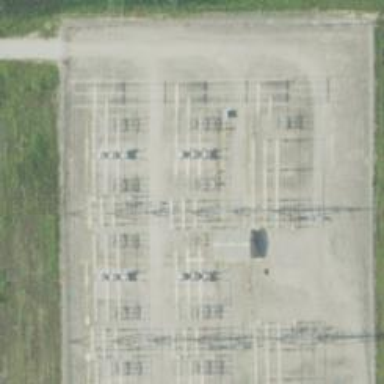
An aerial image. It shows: Switch used for power control.